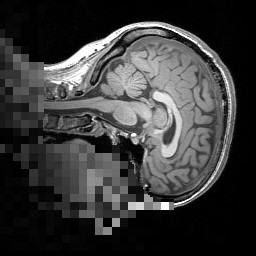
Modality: T1w
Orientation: sagittal
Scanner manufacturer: siemens
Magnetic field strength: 3 T
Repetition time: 1.5 s
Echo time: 0.00291 s